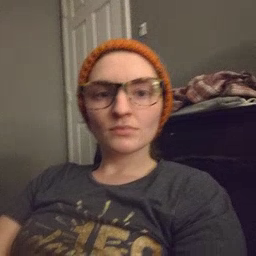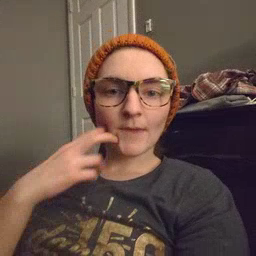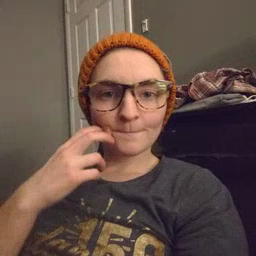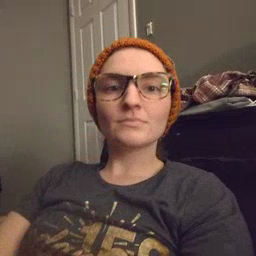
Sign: gum